Question: As Bangla Complex font rendering is not supported, complex characters are shown broken (like kss is shown as k++ss ). So I'm replacing only those complex characters by the image in my TextView using SpannableStringBuilder with code:
'''
SpannableStringBuilder ssb = new SpannableStringBuilder(txt);
Drawable bm = getResources().getDrawable(R.drawable.kuu);
setTextSize(25);
bm.setBounds(0,0,15,(int)getTextSize());
............
ssb.setSpan( new ImageSpan( bm ), ofe, ofe+3, Spannable.SPAN_EXCLUSIVE_EXCLUSIVE);
'''
All other characters come from a font i have attached to my TextView usig TypeFace, But the result is like:

Images don't align perfectly with characters from the font as View is growing in size. So, please help me to overcome this problem, I don't want to use the image for every character, tried many things with no luck, looking forward to your help.
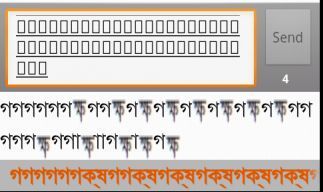
Answer: One solution is to restrict the View from growing vertically & allow it to be scrollable Horizontally. But I finally used image for each character (The no of images required was greatly reduced by using technique).